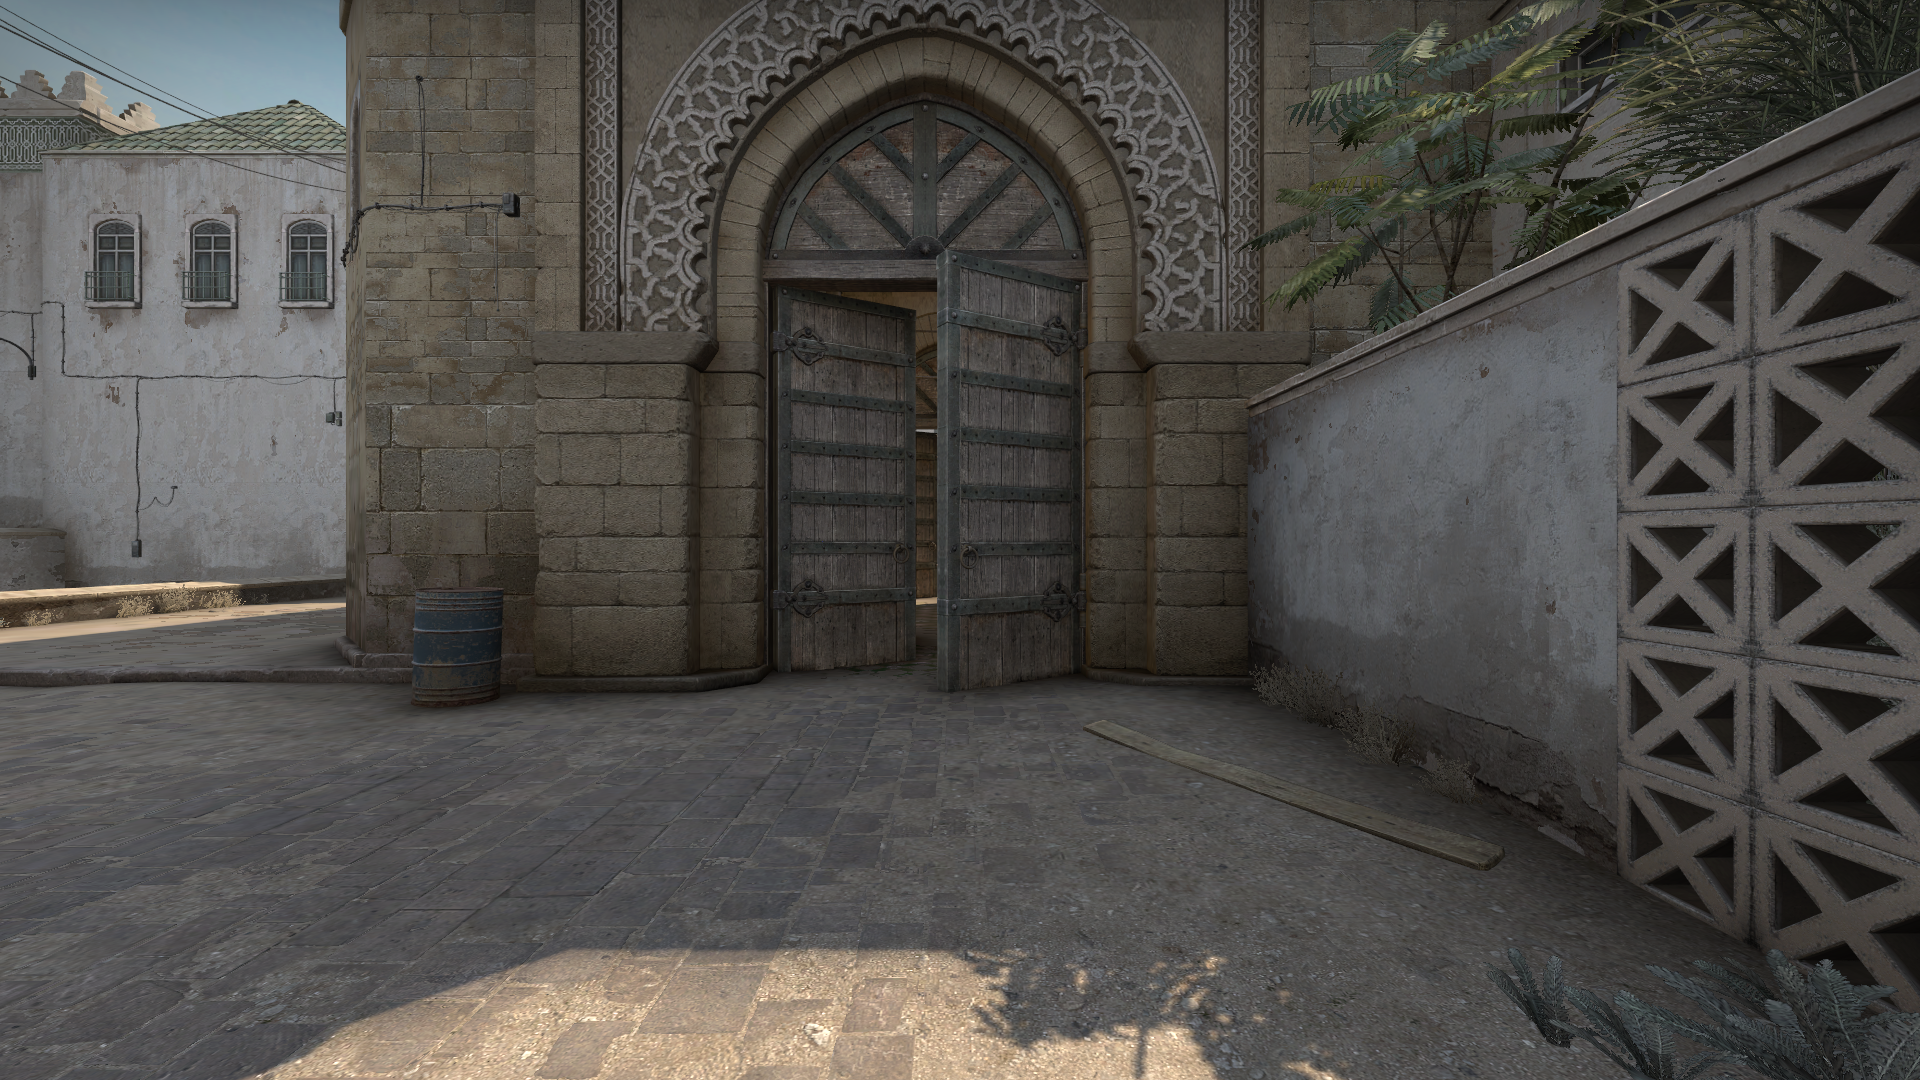
Map: de_dust2